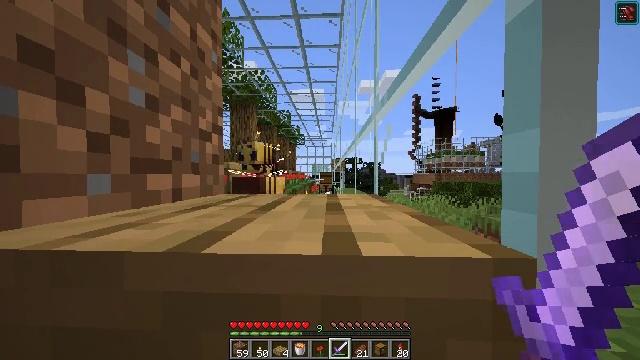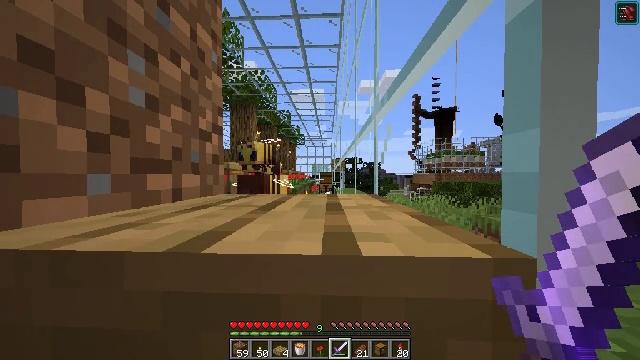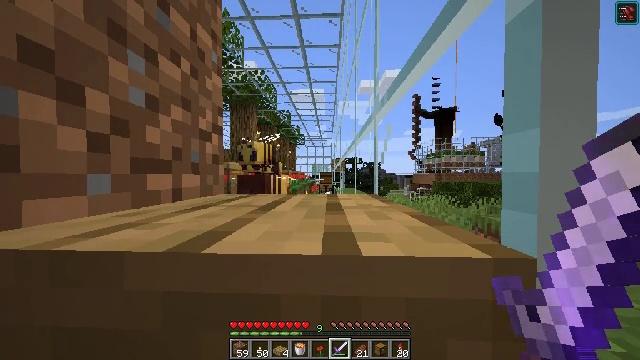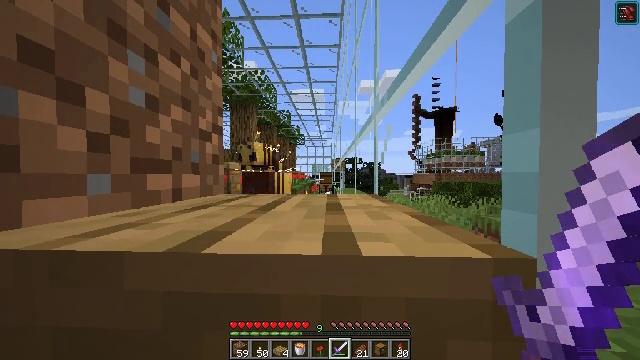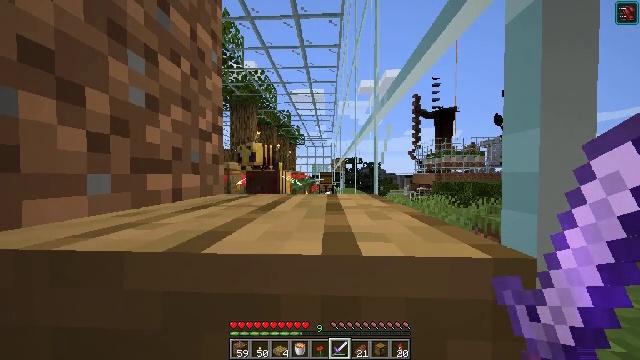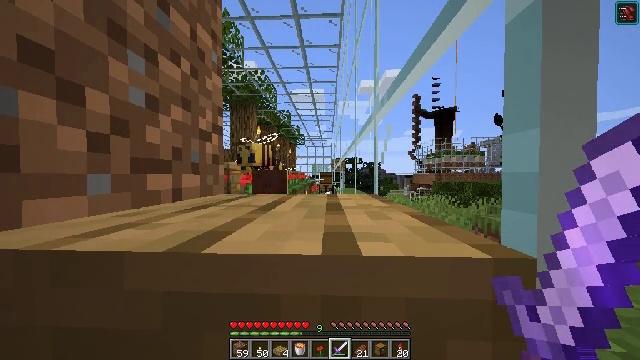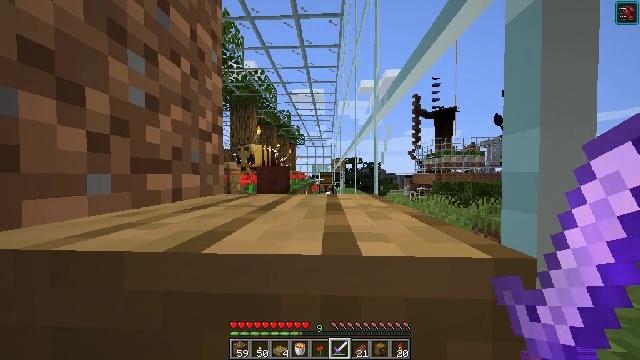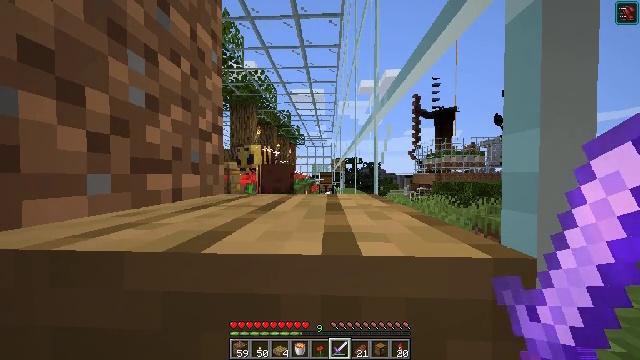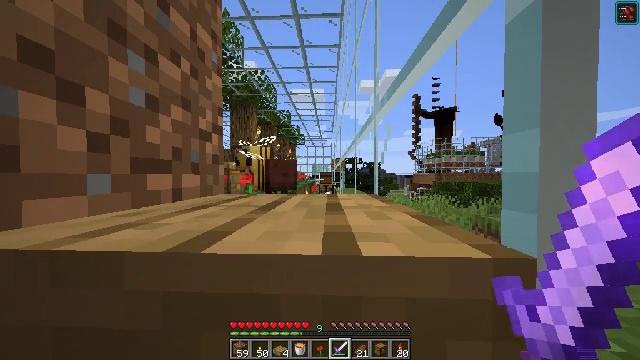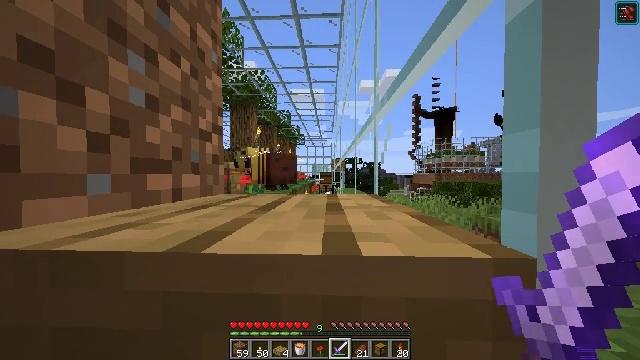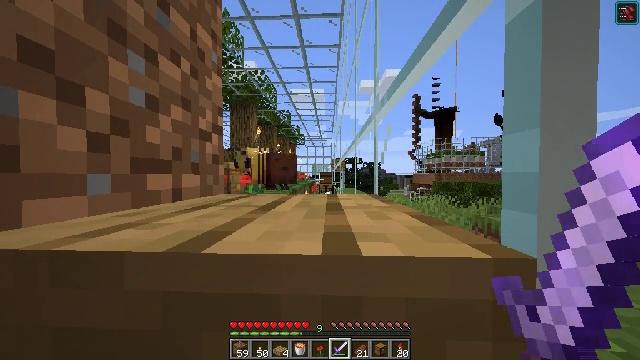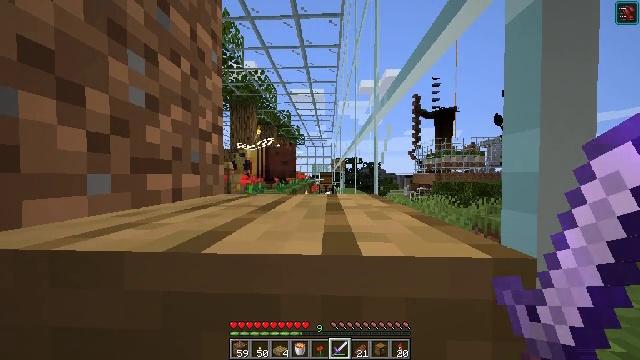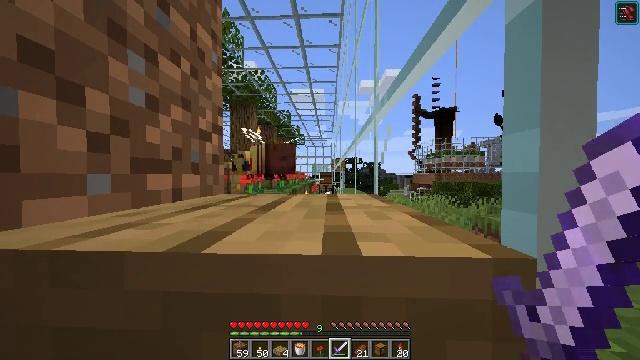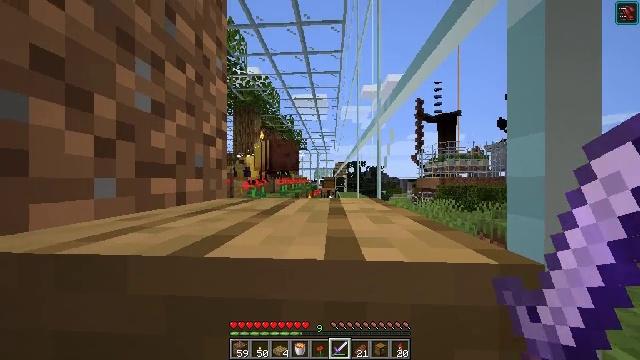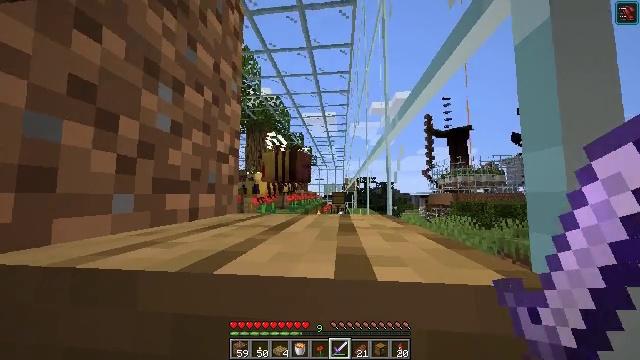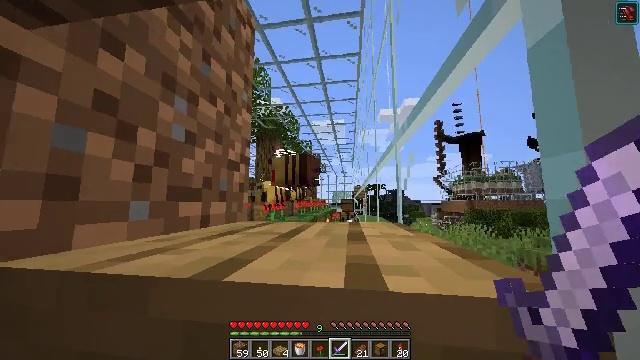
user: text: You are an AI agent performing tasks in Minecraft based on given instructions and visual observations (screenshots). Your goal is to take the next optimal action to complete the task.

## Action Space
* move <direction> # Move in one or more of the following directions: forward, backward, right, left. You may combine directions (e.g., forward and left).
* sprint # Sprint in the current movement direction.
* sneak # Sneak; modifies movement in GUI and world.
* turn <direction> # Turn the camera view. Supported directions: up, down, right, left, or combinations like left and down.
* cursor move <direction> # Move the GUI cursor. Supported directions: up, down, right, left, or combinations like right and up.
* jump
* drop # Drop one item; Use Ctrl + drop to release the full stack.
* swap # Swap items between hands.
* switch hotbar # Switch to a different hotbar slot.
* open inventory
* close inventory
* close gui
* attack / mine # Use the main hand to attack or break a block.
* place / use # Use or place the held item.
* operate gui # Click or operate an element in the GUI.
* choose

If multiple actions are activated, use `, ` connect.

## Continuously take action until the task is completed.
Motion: motion action
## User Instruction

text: Combat the bee.
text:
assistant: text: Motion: no_op
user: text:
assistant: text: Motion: no_op
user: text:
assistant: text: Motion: no_op
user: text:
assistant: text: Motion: no_op
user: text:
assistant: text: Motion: no_op
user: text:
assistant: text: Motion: no_op
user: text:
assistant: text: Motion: no_op
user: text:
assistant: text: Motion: no_op
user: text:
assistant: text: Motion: no_op
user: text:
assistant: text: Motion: no_op
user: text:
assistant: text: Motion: no_op
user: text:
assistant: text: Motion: no_op
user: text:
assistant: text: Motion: turn up
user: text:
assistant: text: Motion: turn left and up
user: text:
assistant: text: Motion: turn left and up
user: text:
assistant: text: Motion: turn left and up
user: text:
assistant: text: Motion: turn left, attack / mine
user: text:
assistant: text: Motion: attack / mine
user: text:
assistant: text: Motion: no_op
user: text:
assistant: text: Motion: no_op
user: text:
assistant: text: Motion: no_op
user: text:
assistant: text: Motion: no_op